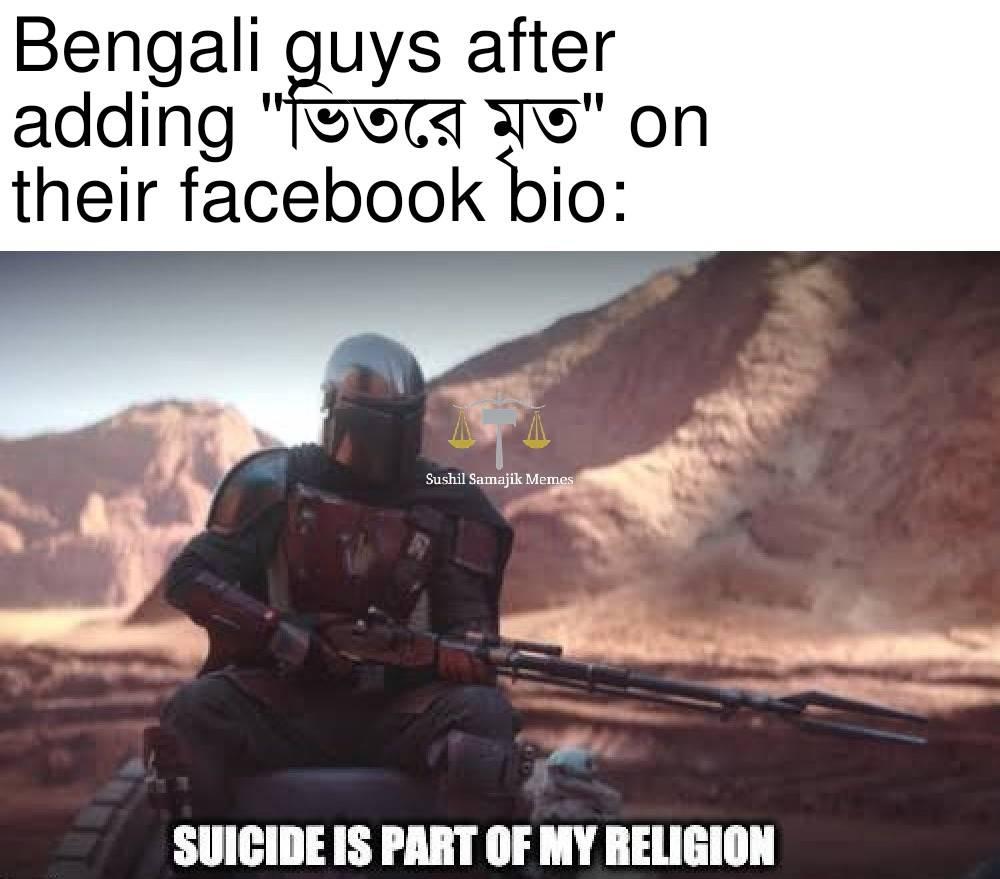
Caption: Bengali guys after adding   " ভিতরে মৃত "  on their facebook bio :     SUICIDE IS PART OF MY RELIGION
Label: non-hate